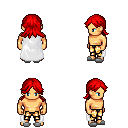
a pixel art fantasy rpg character, male body template, human, tanned skin, white cape, gold greaves, red loose hair, white slippers, four views (front, back, left, right), 2x2 character sprite sheet, small pixel art, hard edges, no anti-aliasing